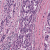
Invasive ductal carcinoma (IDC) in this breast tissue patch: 1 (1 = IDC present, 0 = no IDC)